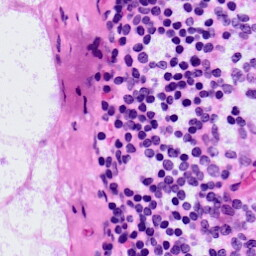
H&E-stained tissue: LymphNode